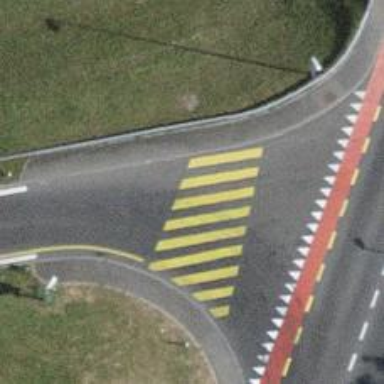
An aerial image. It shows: Uncontrolled zebra crossing with notable zebra markings.